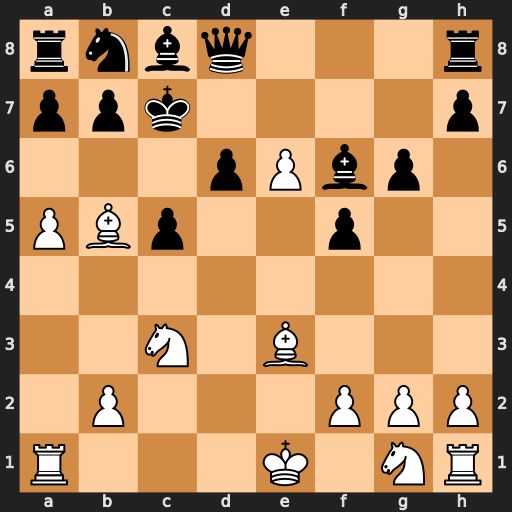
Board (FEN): rnbq3r/ppk4p/3pPbp1/PBp2p2/8/2N1B3/1P3PPP/R3K1NR
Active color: w
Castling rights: KQ
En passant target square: -
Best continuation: Nd5#